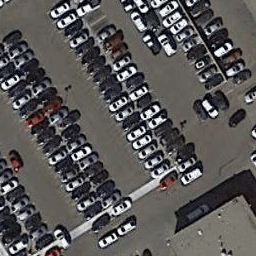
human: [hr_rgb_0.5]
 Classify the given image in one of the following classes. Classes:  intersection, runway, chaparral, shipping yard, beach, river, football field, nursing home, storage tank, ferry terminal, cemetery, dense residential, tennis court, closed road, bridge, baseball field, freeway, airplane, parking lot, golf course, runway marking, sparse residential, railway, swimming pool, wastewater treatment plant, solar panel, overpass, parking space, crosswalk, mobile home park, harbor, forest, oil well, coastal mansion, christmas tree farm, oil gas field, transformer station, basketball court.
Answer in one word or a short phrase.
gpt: parking lot